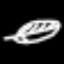
Label: leaf